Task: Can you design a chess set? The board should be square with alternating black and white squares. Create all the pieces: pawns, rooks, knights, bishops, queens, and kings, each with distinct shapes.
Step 2067:
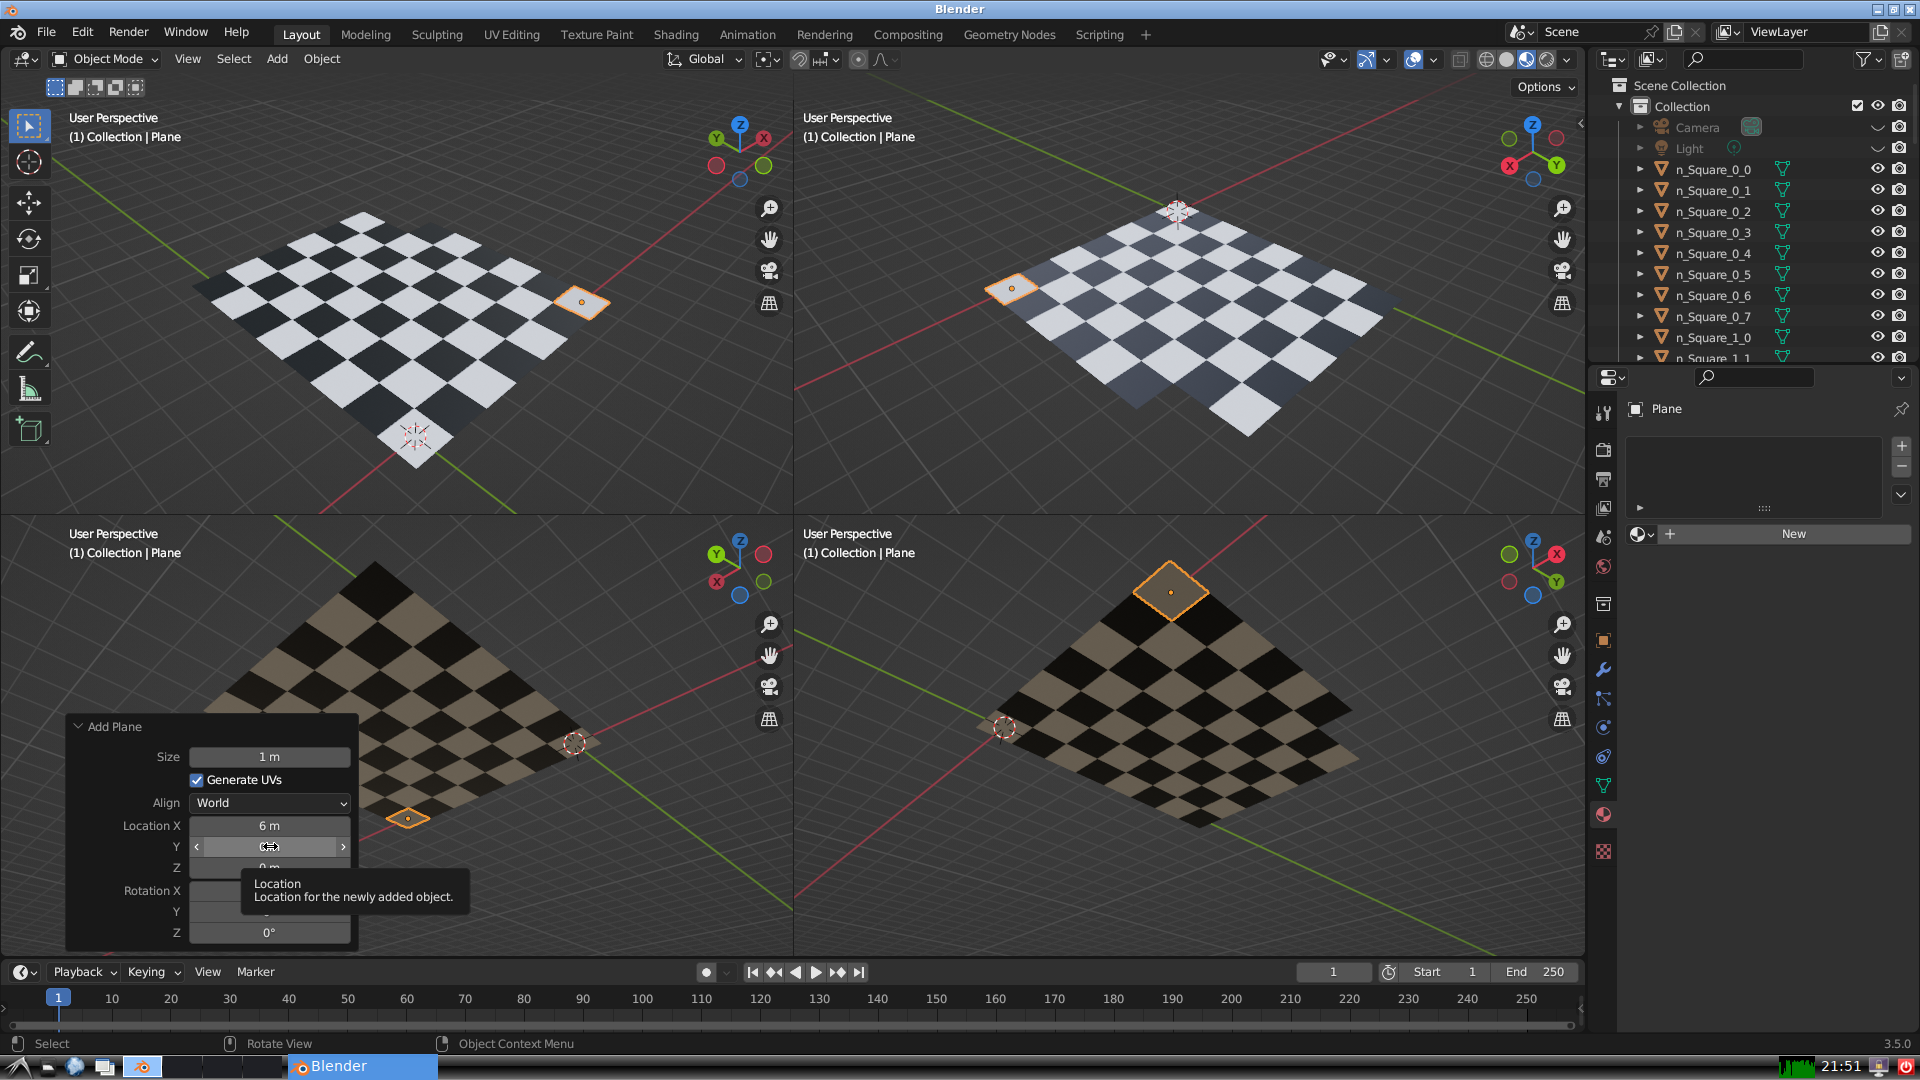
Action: click: no